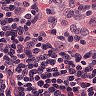
Metastatic tissue present: no